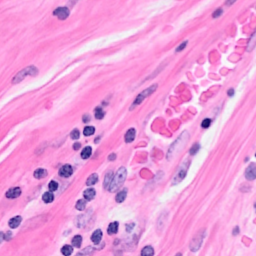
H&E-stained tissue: Breast